Question: ))Hi all, This is my table...

This is the SQL statement to create the same table...
'''
CREATE TABLE tbl_ebscbspa_log05
(
pcnum smallint NOT NULL,
fnserial serial NOT NULL,
fnname character varying NOT NULL,
timestmp timestamp without time zone DEFAULT clock_timestamp(),
timeelapse interval,
timetype character varying,
timeindex real,
CONSTRAINT table_ebscb_spa_log05_pkey PRIMARY KEY (fnserial)
)
WITH (
OIDS=FALSE
);
ALTER TABLE tbl_ebscbspa_log05
OWNER TO postgres;
'''
How can I SUM all timeelapse WHERE timetype = 'Break' AND that are placed after(below) the last(descendent) timetype = 'Start'? So in the table above Ill get both blue square colored rows summed up. So I get 'totalbreak' = 00-00-00 02:00:00.000
How would be the syntax to select all possible 'Breaks' after the last(descendent) 'Start' and sum them up? (lets say the max possible 'Breaks' are nine).
I have try this, resulting NULL
'''
SELECT t.timeelapse FROM tbl_ebscbspa_log05 t WHERE t.timetype = 'Break' AND NOT EXISTS (SELECT 1 FROM tbl_ebscbspa_log05 WHERE timetype = 'Start' AND 'timestmp' > 't.timestmp') INTO v_timeelapse_break;
IF FOUND THEN
NEW.timeelapse := v_timeelapse_break;
'''
Pls I would like to know how to SUM THEM UP, not just SELECT THEM, hope some good PostgreSQL fellow programmer could give me a hand with it.
Thanks Advanced.
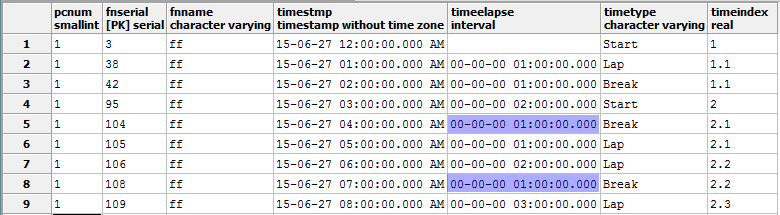
Answer: '''
SELECT sum(timeelapse)
FROM tbl_ebscbspa_log05
WHERE timetype = 'Break'
AND fnserial >
/* Get serial of last record with timetyoe 'Start' */
( SELECT max( fnserial )
FROM tbl_ebscbspa_log05
WHERE timetype = 'Start'
)
'''